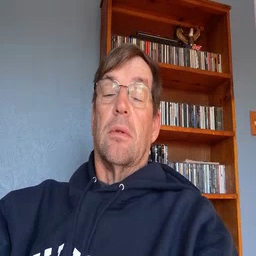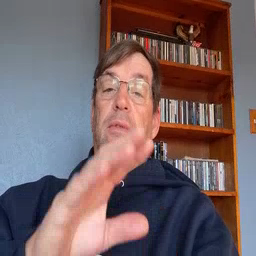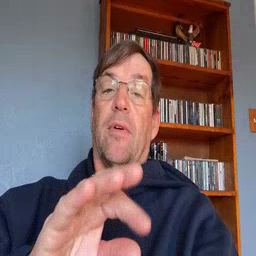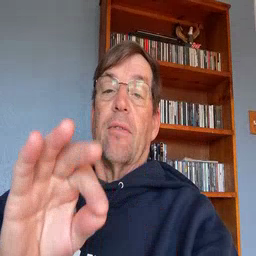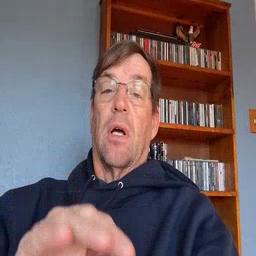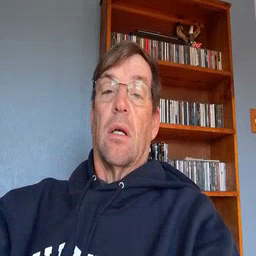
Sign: frenchfries